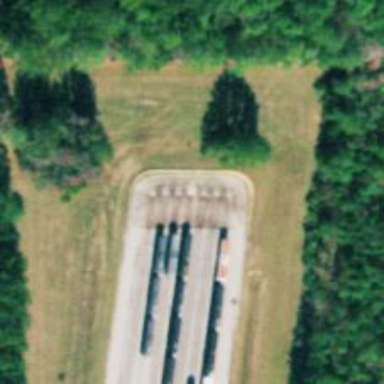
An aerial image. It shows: Rail spur service.